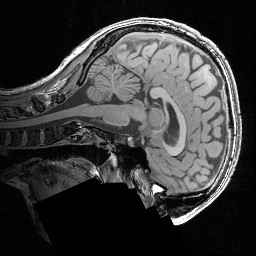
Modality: T1w
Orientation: sagittal
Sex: male
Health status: ill
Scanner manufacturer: siemens
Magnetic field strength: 3 T
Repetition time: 1.57 s
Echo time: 0.00342 s